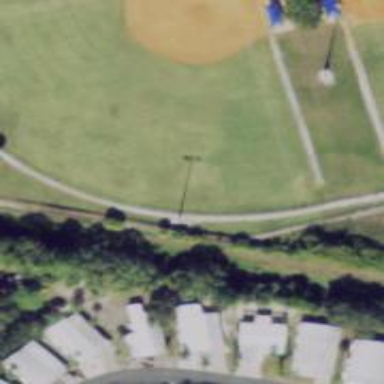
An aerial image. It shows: Grass pitch designated for baseball.